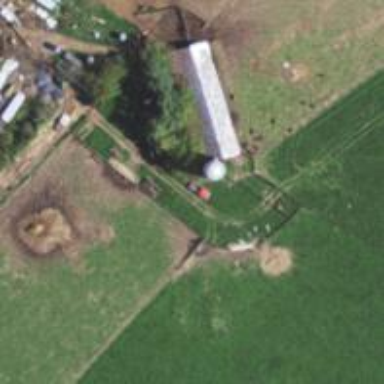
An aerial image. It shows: Silo.